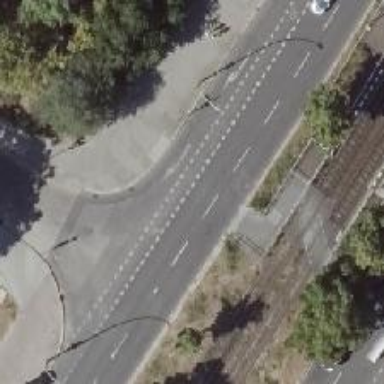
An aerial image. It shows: Unmarked crossing with pedestrian island.